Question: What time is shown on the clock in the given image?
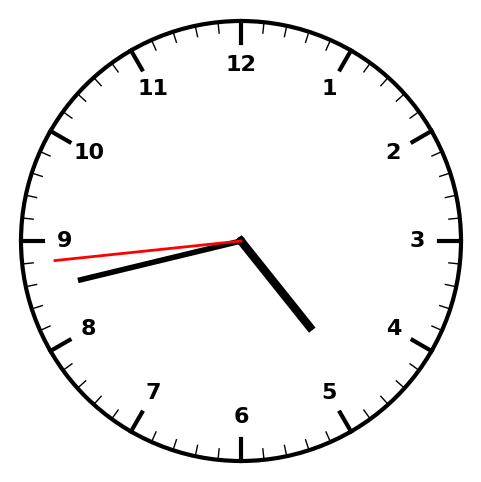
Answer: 04:42:44